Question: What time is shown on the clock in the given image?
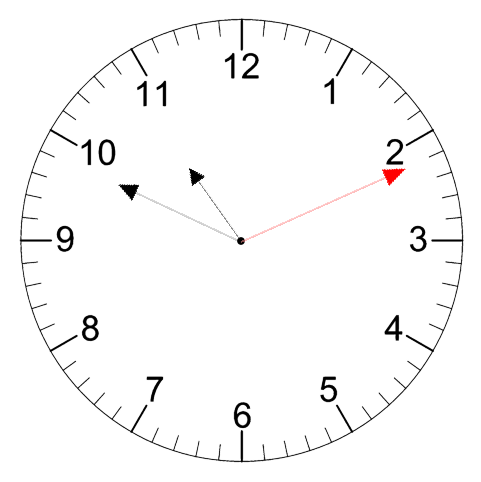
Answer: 10:49:11